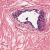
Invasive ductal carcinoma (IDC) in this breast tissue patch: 0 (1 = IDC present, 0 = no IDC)